Field crop: tomato
Growth stage: 1
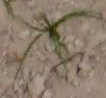
Species: cyperus